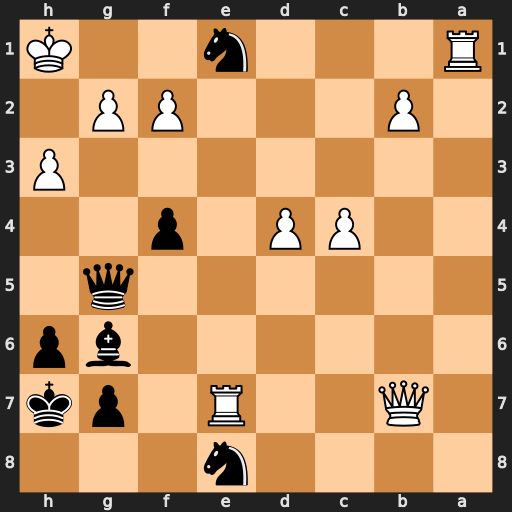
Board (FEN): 4n3/1Q2R1pk/6bp/6q1/2PP1p2/7P/1P3PP1/R3n2K
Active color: b
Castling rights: -
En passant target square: -
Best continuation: f3 g4 Qh4